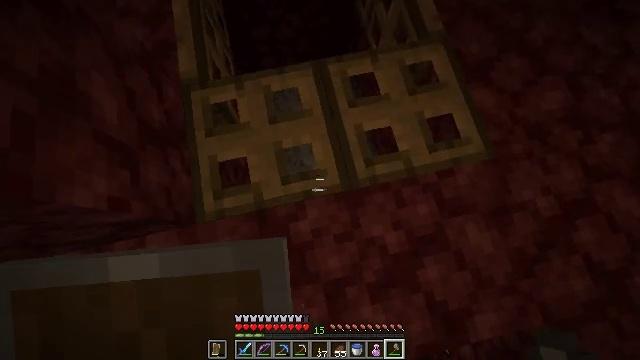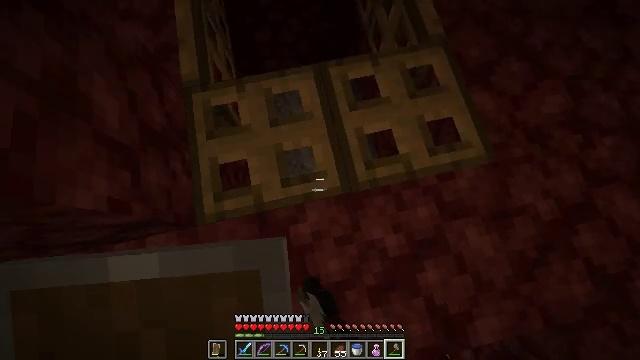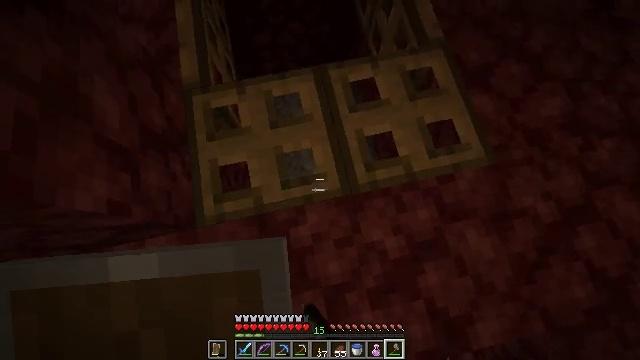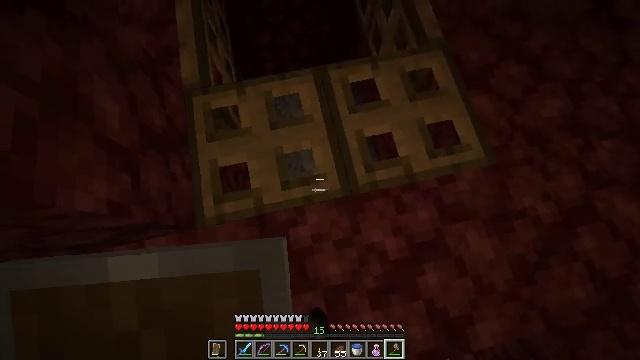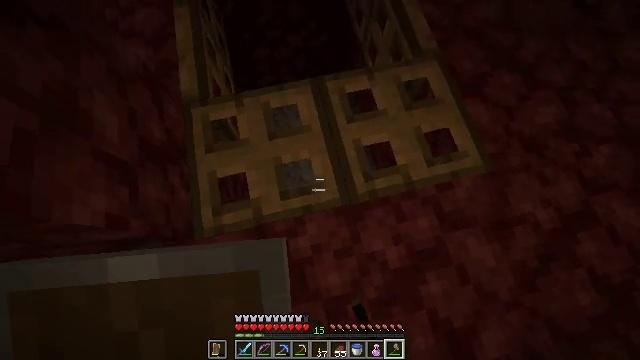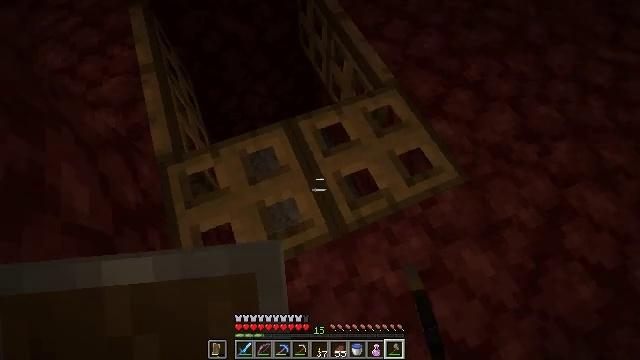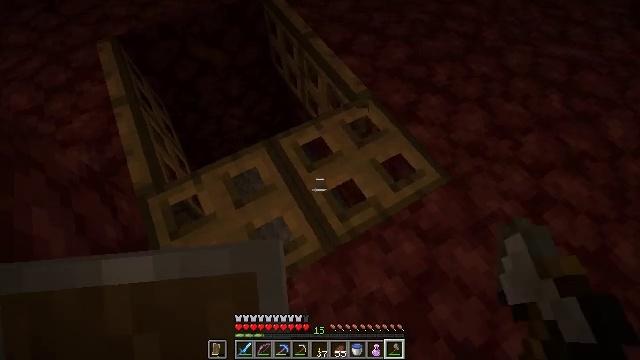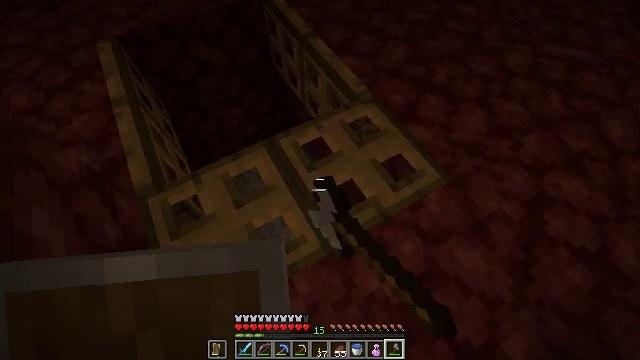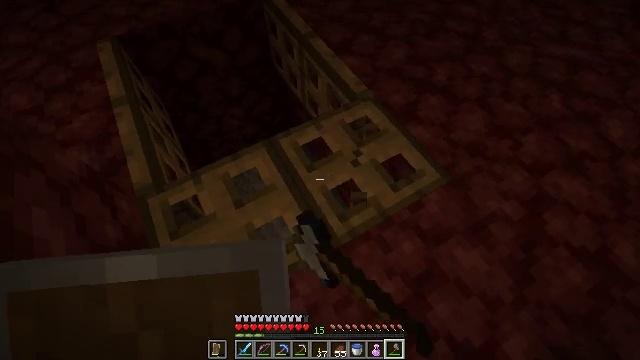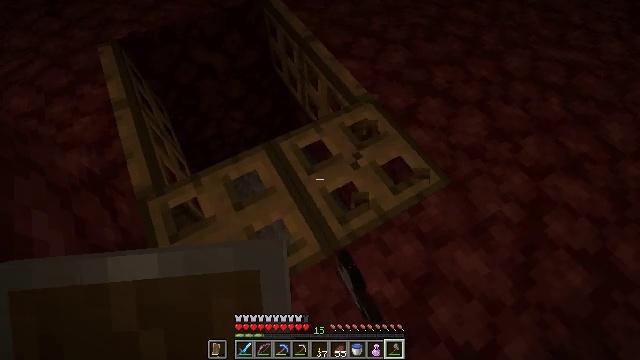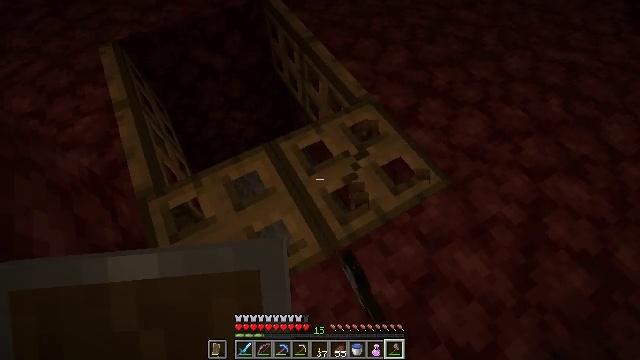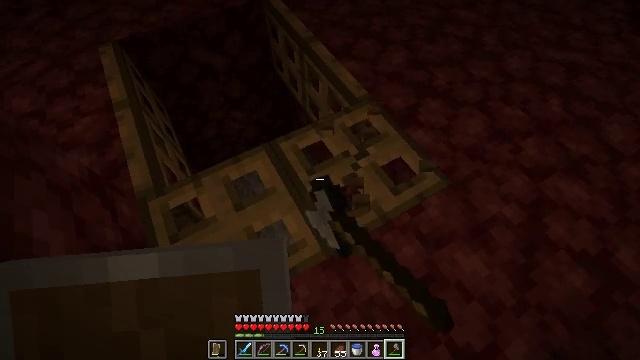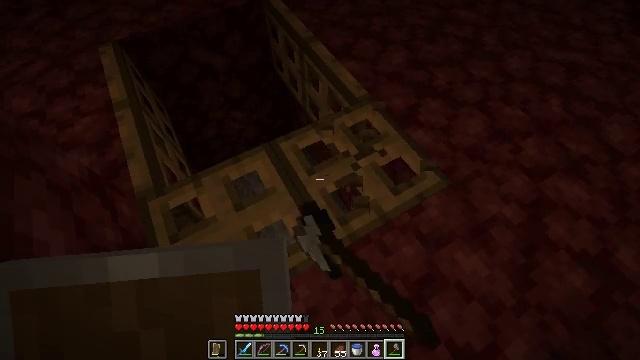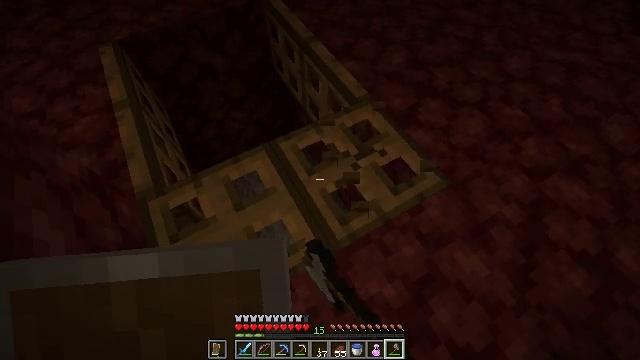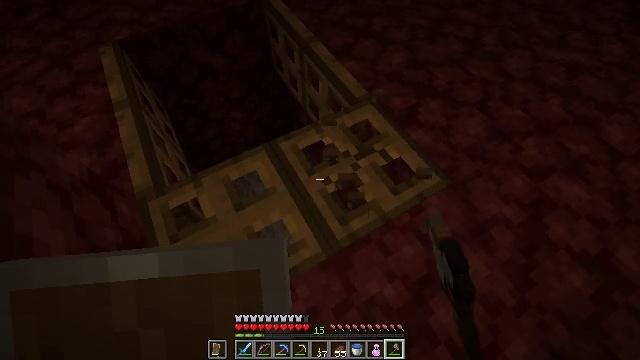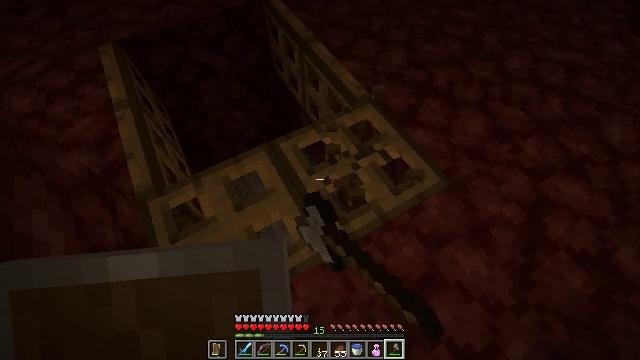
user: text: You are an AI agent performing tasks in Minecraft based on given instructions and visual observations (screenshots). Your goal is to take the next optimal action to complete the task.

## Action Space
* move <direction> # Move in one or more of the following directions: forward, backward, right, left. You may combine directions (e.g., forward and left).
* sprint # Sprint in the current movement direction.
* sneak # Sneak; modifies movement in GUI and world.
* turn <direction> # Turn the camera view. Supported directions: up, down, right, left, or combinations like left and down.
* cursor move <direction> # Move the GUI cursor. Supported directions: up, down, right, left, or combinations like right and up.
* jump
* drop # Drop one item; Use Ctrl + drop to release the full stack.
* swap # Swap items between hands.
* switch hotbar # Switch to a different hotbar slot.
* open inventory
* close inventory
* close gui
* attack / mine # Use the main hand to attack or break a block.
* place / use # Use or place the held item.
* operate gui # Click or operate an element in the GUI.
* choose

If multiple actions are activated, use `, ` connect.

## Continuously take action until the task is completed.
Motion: motion action
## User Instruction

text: Get the oak trapdoor back into your inventory.
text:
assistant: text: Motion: use / place
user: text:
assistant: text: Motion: no_op
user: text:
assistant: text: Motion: no_op
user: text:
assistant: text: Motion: turn up
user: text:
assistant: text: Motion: turn right and up
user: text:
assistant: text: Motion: turn right and up, attack / mine
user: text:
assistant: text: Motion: attack / mine
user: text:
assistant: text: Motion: attack / mine
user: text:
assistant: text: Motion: attack / mine
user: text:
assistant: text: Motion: attack / mine
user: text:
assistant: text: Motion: attack / mine
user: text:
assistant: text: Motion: attack / mine
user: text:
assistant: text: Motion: attack / mine
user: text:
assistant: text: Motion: attack / mine
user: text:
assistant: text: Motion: attack / mine
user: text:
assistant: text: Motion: attack / mine
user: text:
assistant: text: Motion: attack / mine
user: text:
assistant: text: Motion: attack / mine
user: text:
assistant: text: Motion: attack / mine
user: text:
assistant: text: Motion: attack / mine
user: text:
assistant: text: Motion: attack / mine
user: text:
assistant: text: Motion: attack / mine
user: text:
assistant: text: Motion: attack / mine
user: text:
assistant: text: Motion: attack / mine
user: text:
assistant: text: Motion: attack / mine
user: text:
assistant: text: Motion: attack / mine
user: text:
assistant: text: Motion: attack / mine
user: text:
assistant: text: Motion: attack / mine
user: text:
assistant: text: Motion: attack / mine
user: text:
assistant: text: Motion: attack / mine